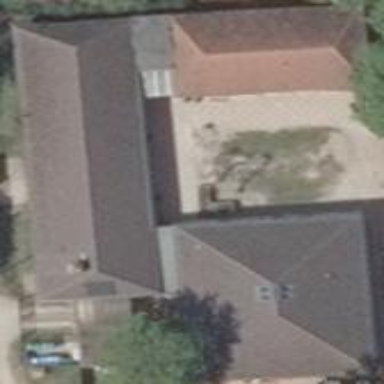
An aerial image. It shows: Kindergarten building.